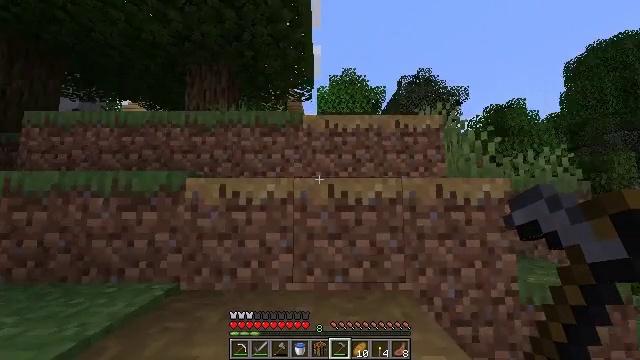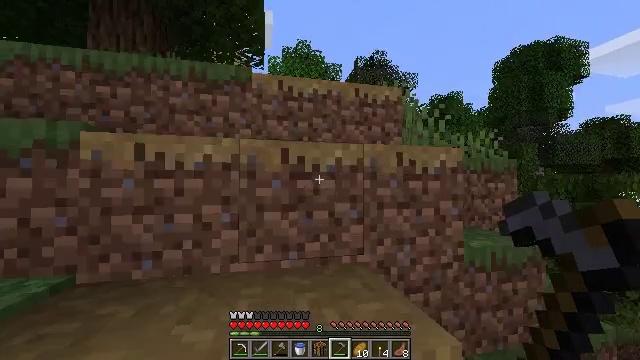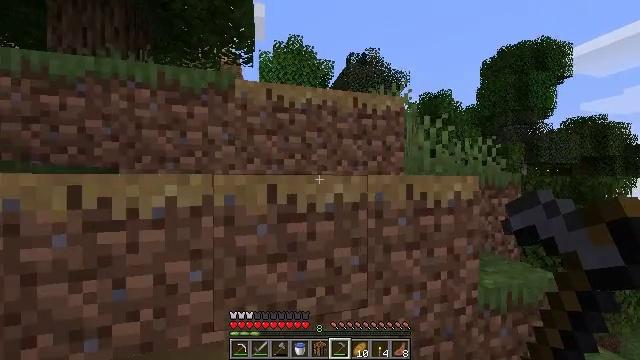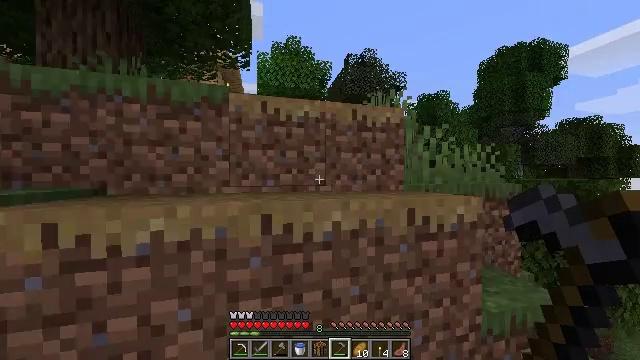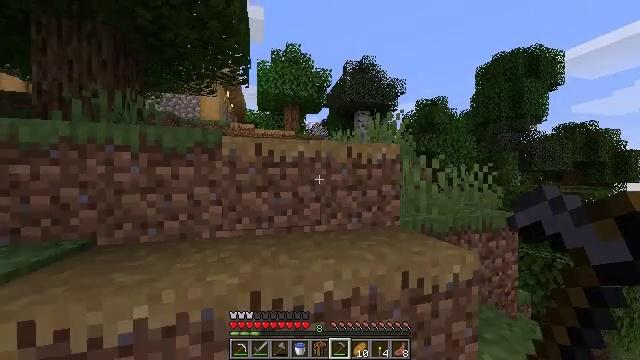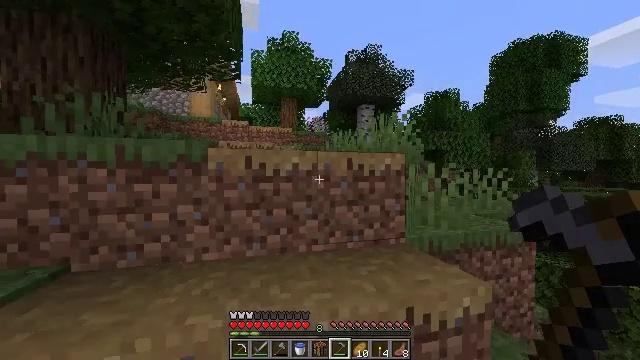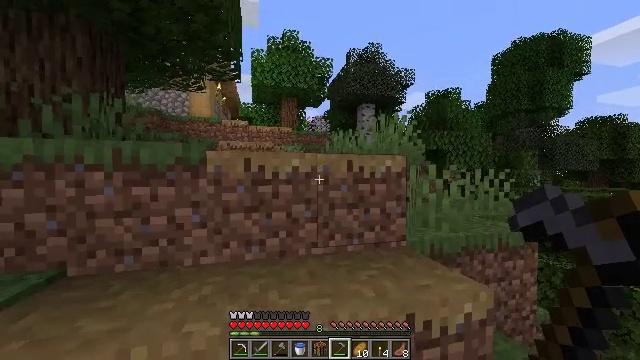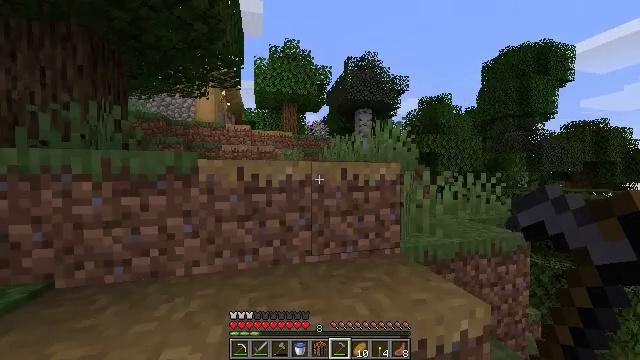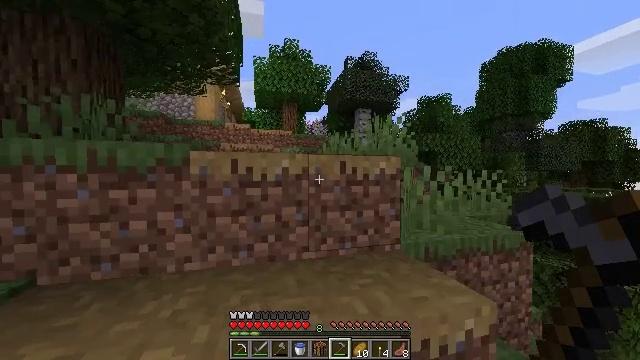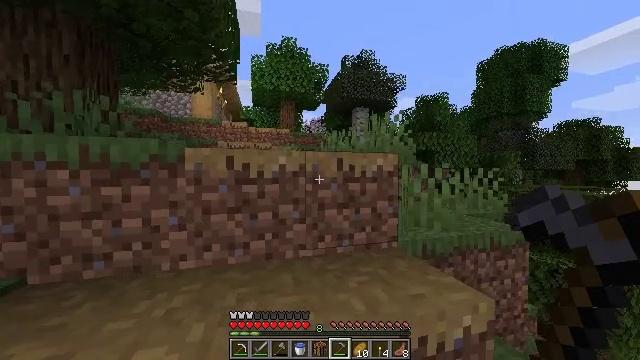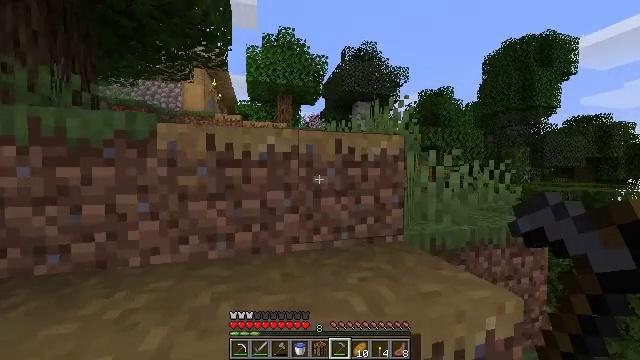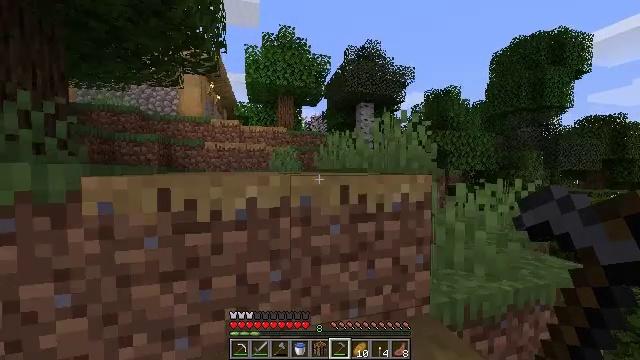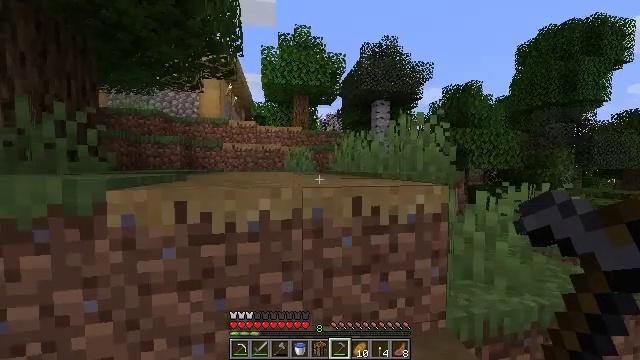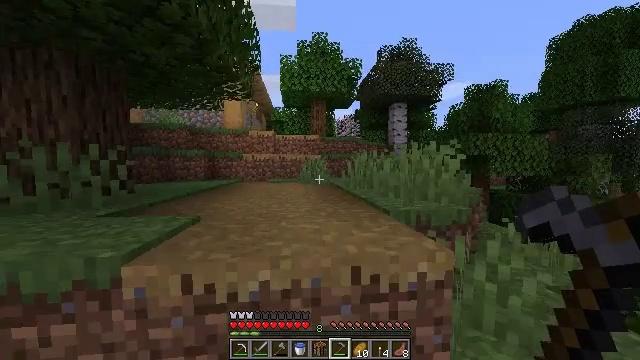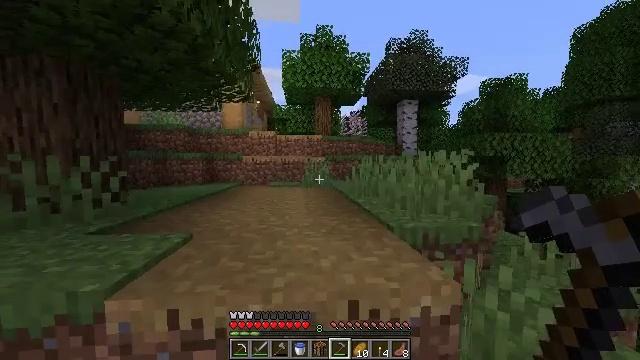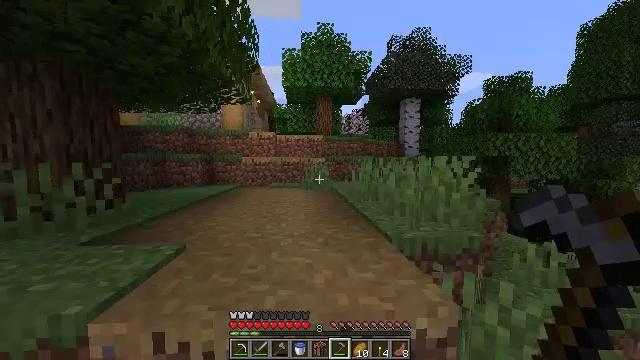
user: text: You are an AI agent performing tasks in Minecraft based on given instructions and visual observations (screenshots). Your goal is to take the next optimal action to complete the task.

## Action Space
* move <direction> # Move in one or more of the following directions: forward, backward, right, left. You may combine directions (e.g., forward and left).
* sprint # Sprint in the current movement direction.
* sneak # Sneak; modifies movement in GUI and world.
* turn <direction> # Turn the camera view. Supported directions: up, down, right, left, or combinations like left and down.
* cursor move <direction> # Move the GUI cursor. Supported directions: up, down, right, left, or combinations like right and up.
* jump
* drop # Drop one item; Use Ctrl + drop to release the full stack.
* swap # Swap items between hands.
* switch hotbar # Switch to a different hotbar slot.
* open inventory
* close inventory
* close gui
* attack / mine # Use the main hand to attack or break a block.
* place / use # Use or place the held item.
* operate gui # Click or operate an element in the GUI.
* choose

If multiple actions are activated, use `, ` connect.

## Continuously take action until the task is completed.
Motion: motion action
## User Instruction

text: Craft wheat.
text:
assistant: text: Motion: move forward, sprint, turn right and down, jump
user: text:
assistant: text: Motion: move forward, sprint, turn right and down, jump
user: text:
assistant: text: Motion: move forward, sprint, jump
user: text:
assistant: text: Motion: move forward, sprint, jump
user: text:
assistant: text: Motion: move forward, sprint, jump
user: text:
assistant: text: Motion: move forward, sprint
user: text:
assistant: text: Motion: move forward, sprint
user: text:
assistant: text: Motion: move forward, sprint
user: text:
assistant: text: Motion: move forward, sprint, jump
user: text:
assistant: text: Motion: move forward, sprint, jump
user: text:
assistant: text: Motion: move forward, sprint, jump
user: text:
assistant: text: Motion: move forward, sprint, turn left, jump
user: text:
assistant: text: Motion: move forward, sprint, turn left, jump
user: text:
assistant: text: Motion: move forward, sprint, turn left
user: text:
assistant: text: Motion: move forward, sprint
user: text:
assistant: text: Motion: move forward, sprint
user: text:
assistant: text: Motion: move forward, sprint
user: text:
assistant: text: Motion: move forward, sprint, jump
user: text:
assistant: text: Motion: move forward, sprint, jump
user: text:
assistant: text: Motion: move forward, sprint, jump
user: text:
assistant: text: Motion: move forward, sprint, jump
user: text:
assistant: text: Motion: move forward, sprint, jump
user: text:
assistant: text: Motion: move forward, sprint, jump
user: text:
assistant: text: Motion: move forward, sprint
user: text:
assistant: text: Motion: move forward, sprint
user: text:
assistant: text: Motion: move forward, sprint
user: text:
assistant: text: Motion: move forward, sprint
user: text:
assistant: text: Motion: move forward, sprint, jump
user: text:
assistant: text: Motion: move forward, sprint, jump
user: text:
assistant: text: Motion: move forward, sprint, turn left, jump